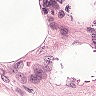
Metastatic tissue present: no